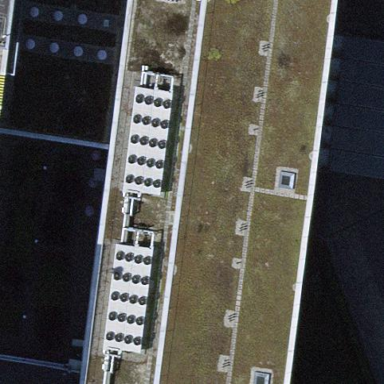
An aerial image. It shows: Hospital building.